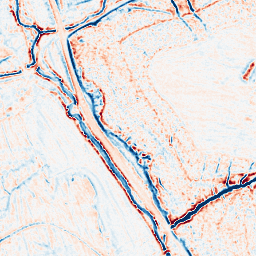
Category: edge_preserving
Decomposition family: bilateral
Decomposition parameters: d: 9
sigma_color: 75
sigma_space: 50
Upsampling method: linear_exact
Upsampling parameters: scale: 4
Upsampling scale: 4